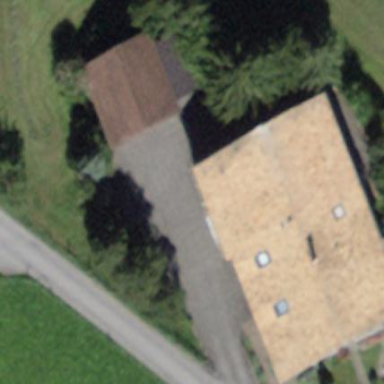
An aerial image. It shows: Farm building.